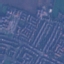
Land use / land cover: Residential